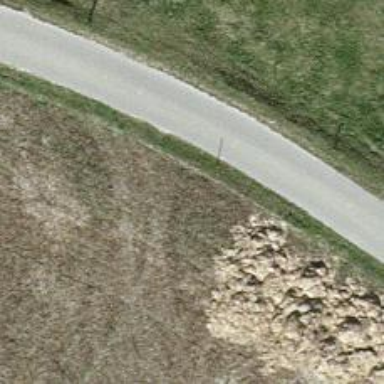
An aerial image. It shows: Unclassified paved road with grade 1 track type.